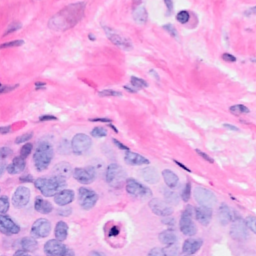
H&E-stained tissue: Breast